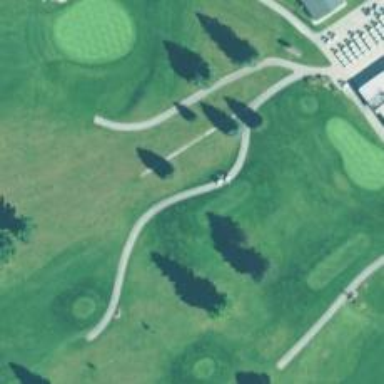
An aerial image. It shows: Service road designated as golf cart path.